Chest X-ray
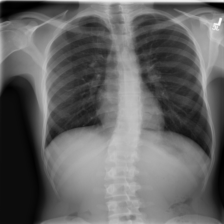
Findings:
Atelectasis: negative
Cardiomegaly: negative
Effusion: negative
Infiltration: negative
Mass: negative
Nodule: negative
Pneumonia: negative
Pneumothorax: negative
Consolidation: negative
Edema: negative
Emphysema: negative
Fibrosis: negative
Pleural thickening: negative
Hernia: negative